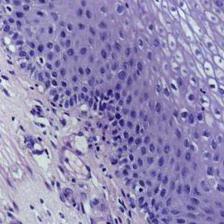
Diagnosis: Normal